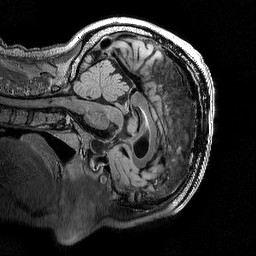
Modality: T2w
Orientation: sagittal
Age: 53
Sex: male
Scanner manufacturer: siemens
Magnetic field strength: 3 T
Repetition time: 5 s
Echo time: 0.386 s